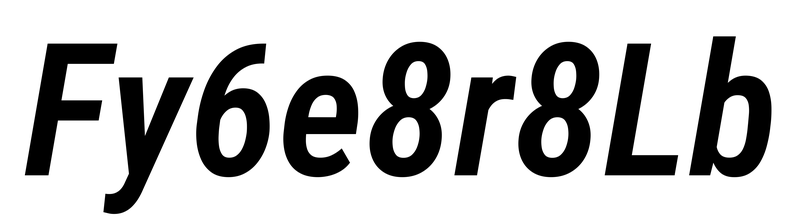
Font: Roboto-Italic_Condensed_SemiBold_Italic